Question: I have multiple of views (user controls), each with its own 'ViewModel'. To navigate between them I am using buttons. Buttons display image and text from corresponding view model and also need column and row (because there are like 10 views: 10 columns with different number of rows each).
Right now buttons are created (I made a 'Navigator' control for this) and for view models I have base class to hold text, image, column and row. Number of views available will be different (depends on user level and certain settings), that's why it's I need control here.
Question:
Right now I have interface 'INavigator', defined in (lol) control itself. And view models implement it. I could go opposite, let my control about view models. Both looks wrong.
---
There is a single 'Navigator' control what has, lets say, 'Items' bound to a list of view models. It can cast each view model to 'INavigator' or 'ViewModelBase' (common for all pages) to obtain specific view model image, text, column and row. So either view model knows about control (to implement 'INavigator') or control knows about 'ViewModelBase'.. And this is a problem, both solution bind tight control and view models, which is bad in 'mvvm'.
---
Schematically

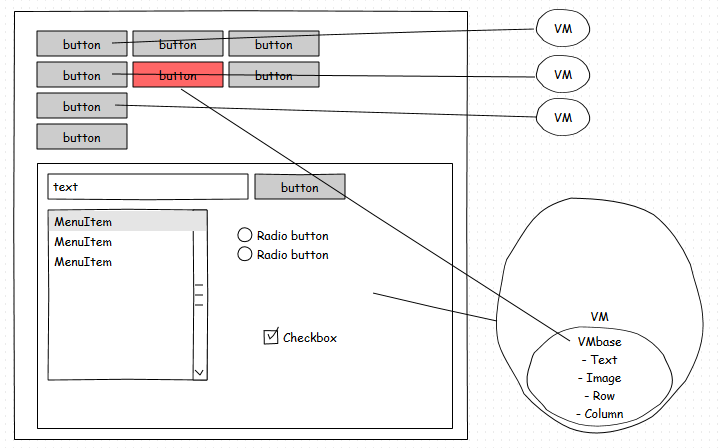
Answer: The way you've drawn your diagram answers your own question as to how you should structure the code for this.
What you need is one VM (let's call it 'MainVM') which contains an 'ObservableCollection<VMBase>' of the other VMs (using your base type so that they can all happily live in the same collection).
Your View needs an 'ItemsControl' (bound to your 'ObservableCollection<VMBase>') where you specify a 'DataTemplate' for the Button using the properties exposed by the VMBase type only. Set the 'Command' property in the Button to call 'SwitchCommand', 'CommandParameter' is set to the item itself (i.e. '{Binding .}').
Your View also needs a 'ContentControl' bound to a 'SelectedVM' property on 'MainVM' which you can populate.
Implement 'SwitchCommand' to set the 'SelectedVM' property based on the value from the CommandParameter.
'''
public void ExecuteSwitchCommand(object parameter)
{
var vmBase = parameter as VMBase;
if (vmBase != null)
SelectedVM = vmBase;
}
'''
All properties mentioned here should be 'INotifyPropertyChanged' enabled so that the View registers when they change and updates the UI.
To get the different UIs for the 'ContentControl', add type-specific DataTemplates for each of your specific VM types to the Resources file of your View (or if you're smart and are building a custom plug-in framework, merge the Resource Dictionaries).
A lot of people forget with MVVM that the whole point is that there is a purposeful separation of View from ViewModel, thus meaning you can potentially have many Views for a single ViewModel, which is what this demonstrates.